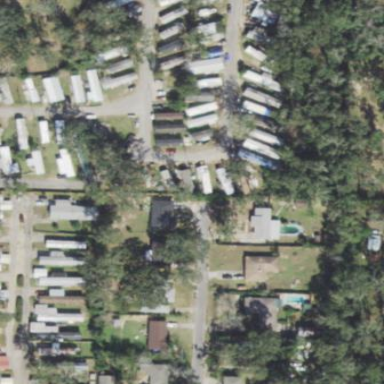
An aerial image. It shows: Residential area known as trailer park.